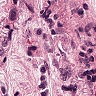
Metastatic tissue present: yes